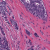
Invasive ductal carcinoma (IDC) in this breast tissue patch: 0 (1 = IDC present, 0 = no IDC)